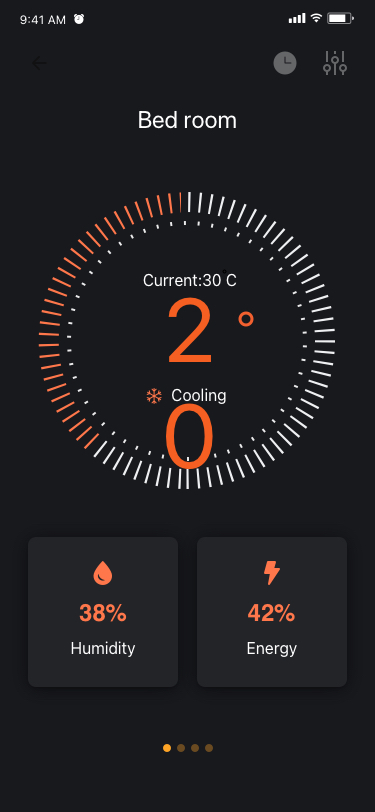
Text in this UI design:
UI Text/Heading/H4/Hightlight
20
Cooling
 Current:30 C
Bed room
Humidity
38%
Energy
42%
9:41 AM